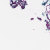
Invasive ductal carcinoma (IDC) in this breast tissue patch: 0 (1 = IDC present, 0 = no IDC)